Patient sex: M
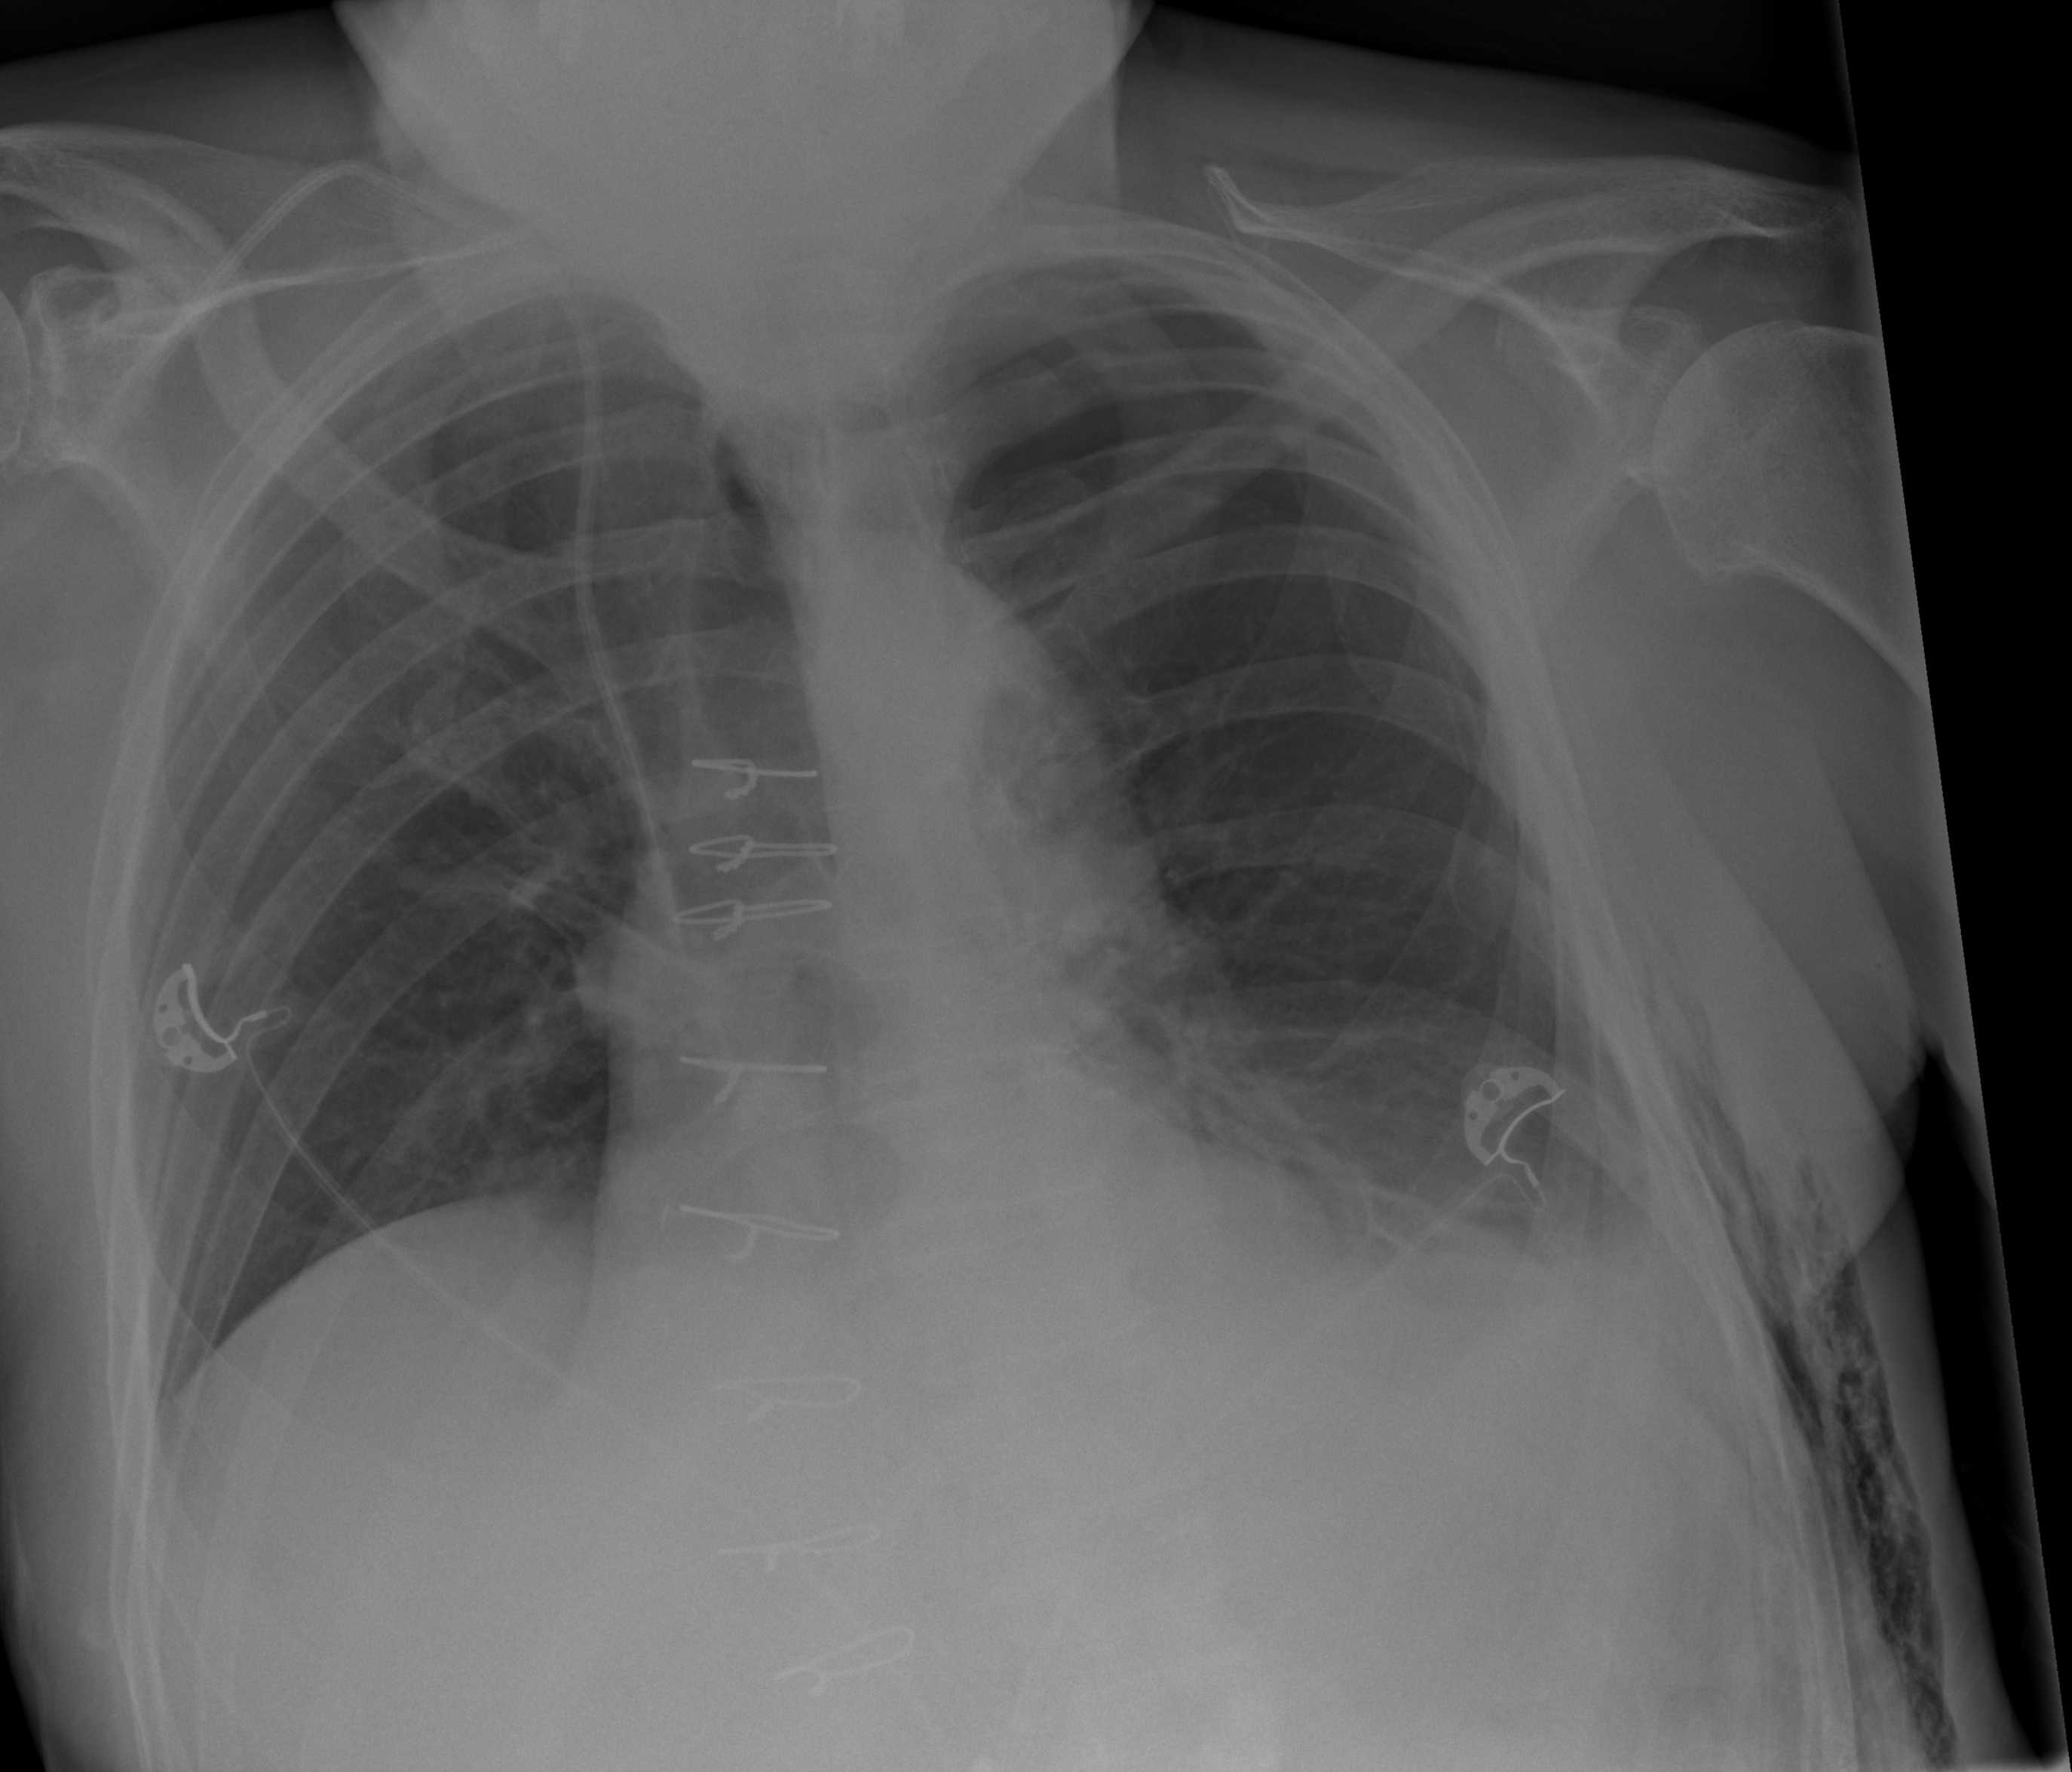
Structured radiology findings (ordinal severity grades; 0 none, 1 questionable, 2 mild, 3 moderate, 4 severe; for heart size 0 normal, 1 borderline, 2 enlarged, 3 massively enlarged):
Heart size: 0
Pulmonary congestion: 0
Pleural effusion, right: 0
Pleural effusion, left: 2
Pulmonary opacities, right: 0
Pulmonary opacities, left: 0
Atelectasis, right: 2
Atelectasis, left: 2